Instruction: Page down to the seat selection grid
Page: seats
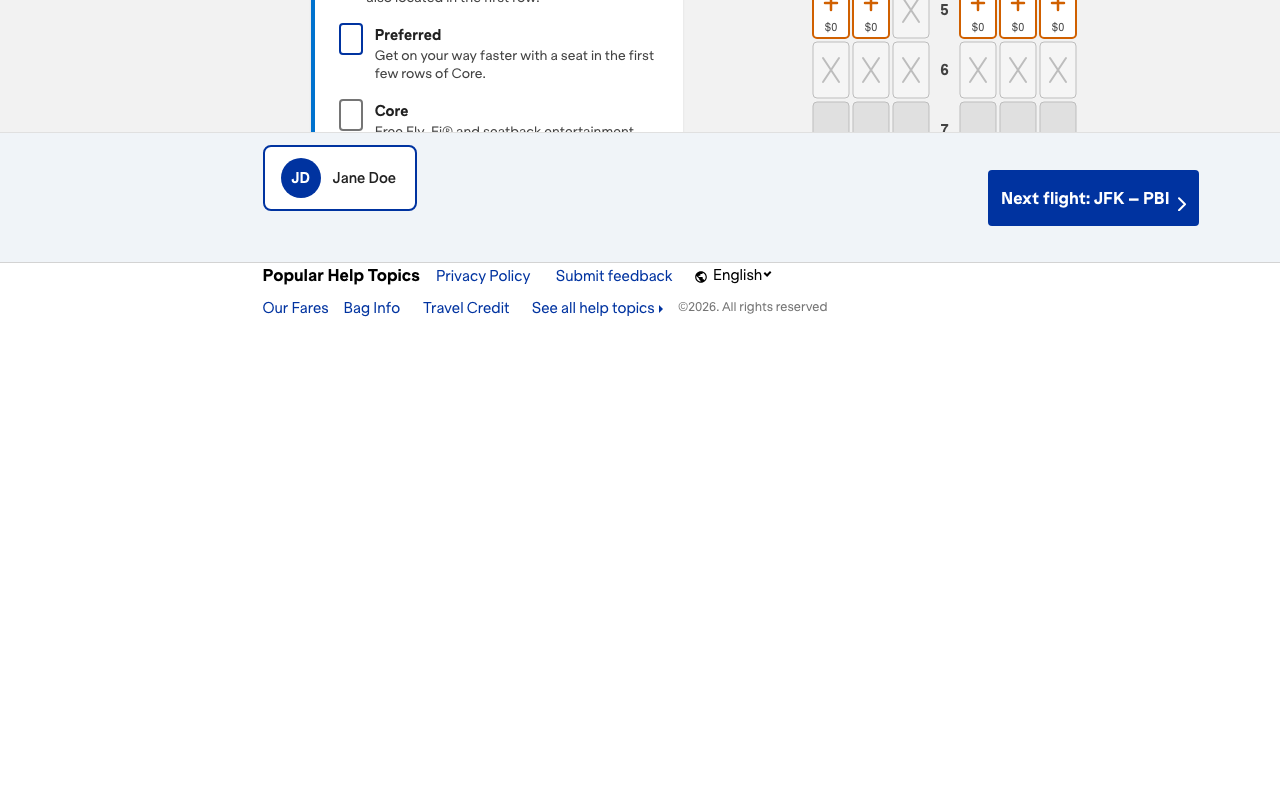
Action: scroll